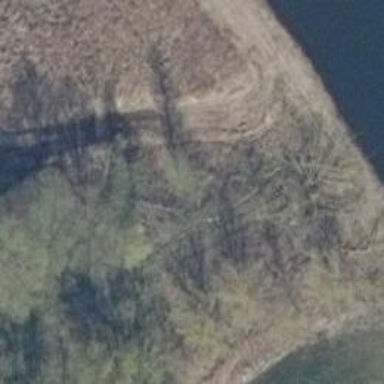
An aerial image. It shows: Row of trees in natural setting.